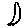
Label: moon